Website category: university
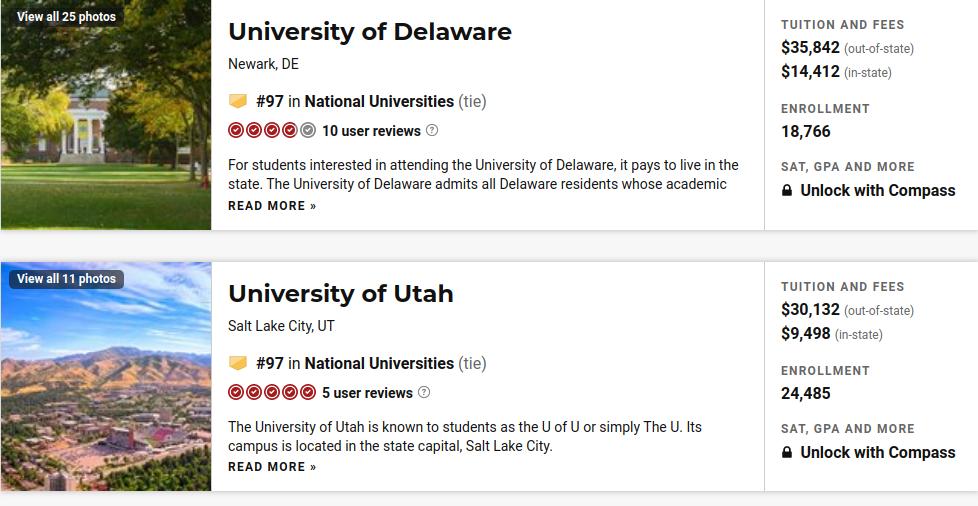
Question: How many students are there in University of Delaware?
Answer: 18,766

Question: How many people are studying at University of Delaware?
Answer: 18,766

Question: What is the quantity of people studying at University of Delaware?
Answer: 18,766

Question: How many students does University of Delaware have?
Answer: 18,766

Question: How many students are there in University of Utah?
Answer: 24,485

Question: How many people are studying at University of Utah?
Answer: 24,485

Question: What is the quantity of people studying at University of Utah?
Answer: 24,485

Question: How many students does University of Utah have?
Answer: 24,485

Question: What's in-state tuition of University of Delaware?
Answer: $14,412

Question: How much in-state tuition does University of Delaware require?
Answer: $14,412

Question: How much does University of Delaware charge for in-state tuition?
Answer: $14,412

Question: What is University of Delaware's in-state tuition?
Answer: $14,412

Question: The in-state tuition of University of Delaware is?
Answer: $14,412

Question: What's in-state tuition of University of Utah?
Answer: $9,498

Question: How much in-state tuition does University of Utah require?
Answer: $9,498

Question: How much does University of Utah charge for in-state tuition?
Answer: $9,498

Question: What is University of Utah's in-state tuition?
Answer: $9,498

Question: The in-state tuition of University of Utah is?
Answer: $9,498

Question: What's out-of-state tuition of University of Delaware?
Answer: $35,842

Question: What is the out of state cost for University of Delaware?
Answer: $35,842

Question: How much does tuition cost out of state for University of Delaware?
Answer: $35,842

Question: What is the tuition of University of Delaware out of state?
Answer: $35,842

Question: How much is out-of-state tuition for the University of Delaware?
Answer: $35,842

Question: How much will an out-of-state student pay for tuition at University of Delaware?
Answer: $35,842

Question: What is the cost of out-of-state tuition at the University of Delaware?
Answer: $35,842

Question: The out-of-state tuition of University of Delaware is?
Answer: $35,842

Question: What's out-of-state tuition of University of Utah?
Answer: $30,132

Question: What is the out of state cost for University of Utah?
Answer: $30,132

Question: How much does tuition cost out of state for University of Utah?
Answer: $30,132

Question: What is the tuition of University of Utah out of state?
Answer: $30,132

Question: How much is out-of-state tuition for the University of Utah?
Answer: $30,132

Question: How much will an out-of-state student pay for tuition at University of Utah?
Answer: $30,132

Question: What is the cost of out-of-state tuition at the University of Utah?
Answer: $30,132

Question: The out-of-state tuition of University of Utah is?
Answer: $30,132

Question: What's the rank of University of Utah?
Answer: #97

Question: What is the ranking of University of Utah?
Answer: #97

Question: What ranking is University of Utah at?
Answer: #97

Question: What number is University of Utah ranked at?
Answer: #97

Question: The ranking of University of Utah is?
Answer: #97

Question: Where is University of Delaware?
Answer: Newark, DE

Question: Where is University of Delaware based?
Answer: Newark, DE

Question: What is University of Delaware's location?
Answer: Newark, DE

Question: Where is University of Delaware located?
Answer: Newark, DE

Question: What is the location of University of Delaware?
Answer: Newark, DE

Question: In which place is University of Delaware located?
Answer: Newark, DE

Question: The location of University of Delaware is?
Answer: Newark, DE

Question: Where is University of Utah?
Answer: Salt Lake City, UT

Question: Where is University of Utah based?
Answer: Salt Lake City, UT

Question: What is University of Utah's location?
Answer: Salt Lake City, UT

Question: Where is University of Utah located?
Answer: Salt Lake City, UT

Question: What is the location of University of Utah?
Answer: Salt Lake City, UT

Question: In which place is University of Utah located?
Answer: Salt Lake City, UT

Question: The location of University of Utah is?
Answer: Salt Lake City, UT

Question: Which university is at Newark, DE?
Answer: University of Delaware

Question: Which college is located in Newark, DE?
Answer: University of Delaware

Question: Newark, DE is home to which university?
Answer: University of Delaware

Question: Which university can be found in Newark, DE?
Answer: University of Delaware

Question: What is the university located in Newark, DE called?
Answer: University of Delaware

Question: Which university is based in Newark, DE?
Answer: University of Delaware

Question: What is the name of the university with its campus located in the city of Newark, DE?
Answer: University of Delaware

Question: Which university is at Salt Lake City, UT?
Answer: University of Utah

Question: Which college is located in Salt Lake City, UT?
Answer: University of Utah

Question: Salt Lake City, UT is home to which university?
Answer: University of Utah

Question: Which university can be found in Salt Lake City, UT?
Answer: University of Utah